Question: I want to create context menu for treeitems in a treeview. The thing is I want to display different context menu for each treeItem. How to implement this?

Foe example I want to create "Add Employee" for Acc Dept and "Add Supporter" for IT support.
Based on name of the treeitem the context menu needs to be displayed.
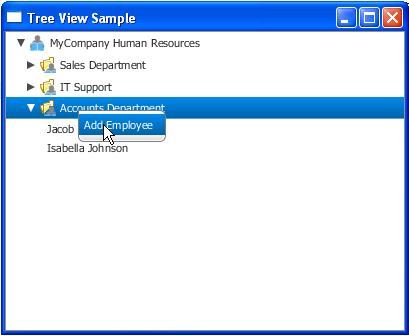
Answer: '''
public TreeModel() {
MenuItem addMenuItem = new MenuItem("Create Tab");
addMenu.getItems().add(addMenuItem);
addMenuItem.setOnAction(new EventHandler() {
@Override
public void handle(Event t) {
TreeItem newEmployee =
new TreeItem<>("New Tab");
getTreeItem().getChildren().add(newEmployee);
}
});
contextMenuProperty().bind(
Bindings.when(Bindings.equal(itemProperty(),"TABS"))
.then(addMenu)
.otherwise((ContextMenu)null));
}
'''
This works. @James thanks a lot for your excellent article :)